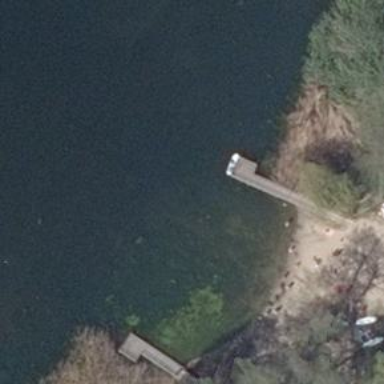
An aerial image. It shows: Swimming area used for leisure and sports activities.